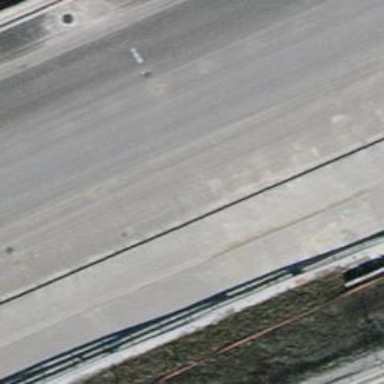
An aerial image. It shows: Asphalt motorway link.